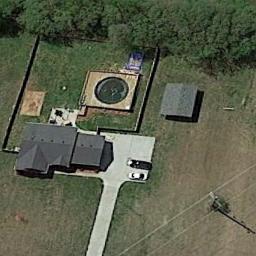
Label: sparse_residential